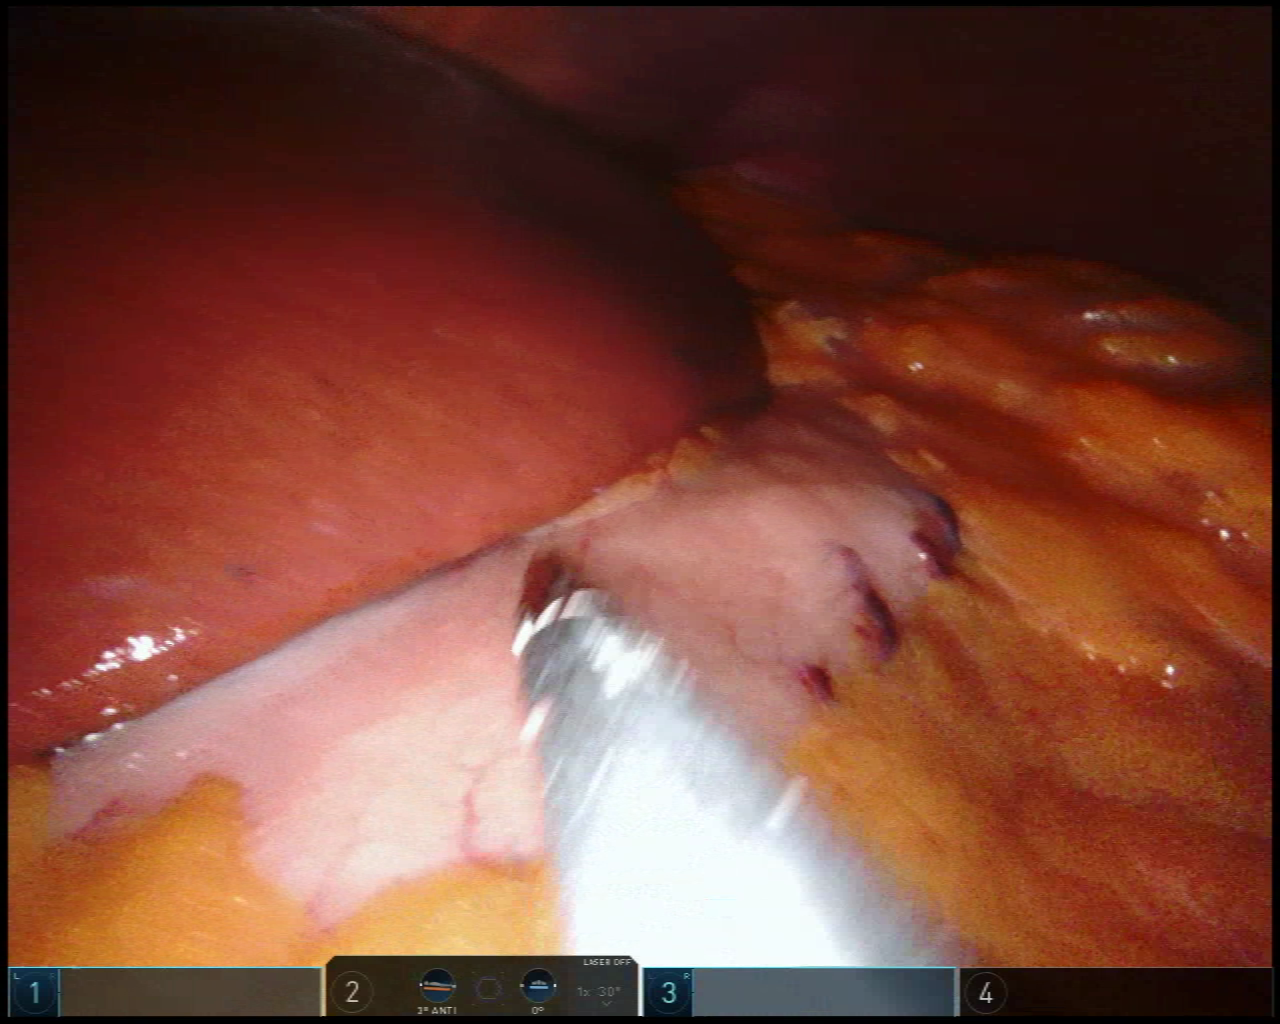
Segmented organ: liver
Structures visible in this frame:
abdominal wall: yes
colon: no
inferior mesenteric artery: no
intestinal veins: no
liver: yes
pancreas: no
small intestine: no
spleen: no
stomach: yes
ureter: no
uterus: no
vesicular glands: no